七年级 · 解析几何
如图, 直线 $A B, C D$ 被直线 $E F$ 所截, 如果 $\angle 2=100^{\circ}$ ，那么 $\angle 1$ 的同位角等于度.

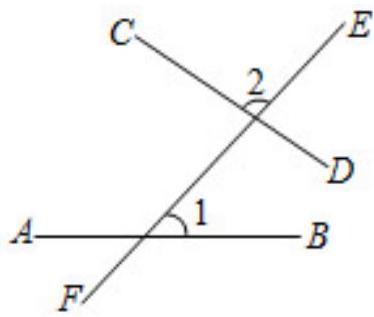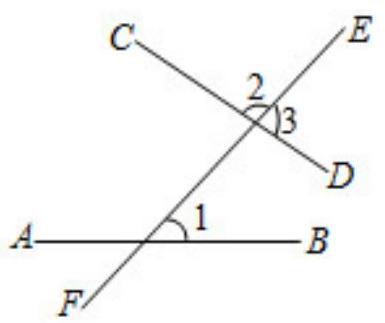
答案: 80
解析: because \angle 2=100^{\circ}$,

$\therefore \angle 3=180^{\circ}-100^{\circ}=80^{\circ}$,

$\therefore \angle 1$ 的同位角 $\angle 3$ 为 $80^{\circ}$,

故答案为: 80 .